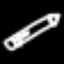
Label: pencil